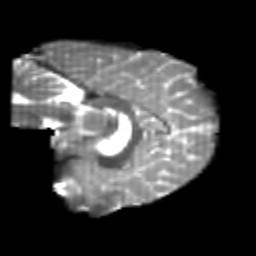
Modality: T2w
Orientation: sagittal
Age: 23
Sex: male
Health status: healthy
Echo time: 0.074 s